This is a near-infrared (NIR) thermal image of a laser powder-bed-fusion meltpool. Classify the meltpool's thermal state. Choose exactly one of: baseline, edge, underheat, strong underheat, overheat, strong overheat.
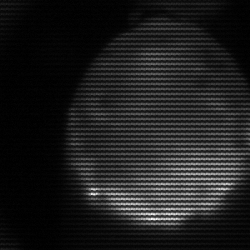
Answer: edge